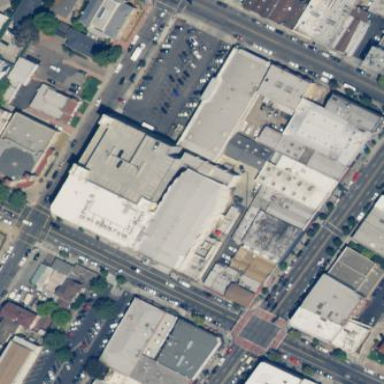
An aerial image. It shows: Cinema housed in service building.